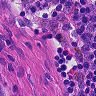
Metastatic tissue present: no